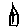
Label: house